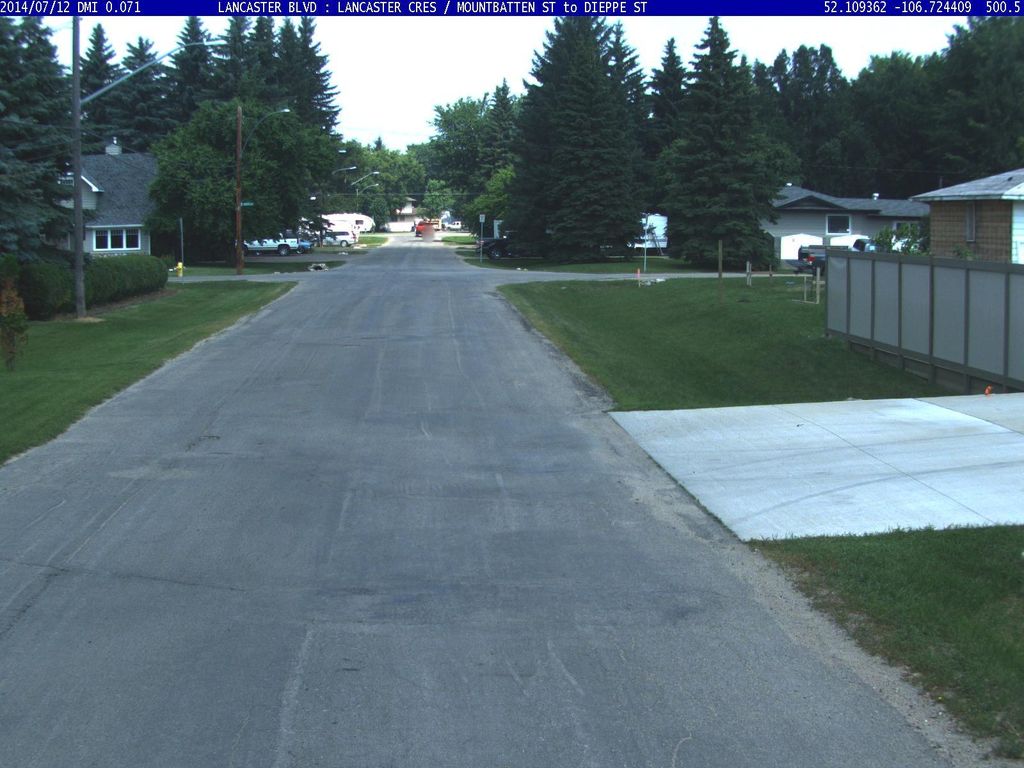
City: saskatoon